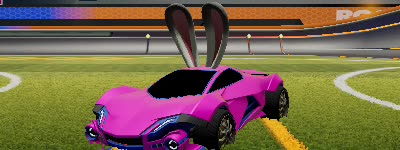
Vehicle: werewolf